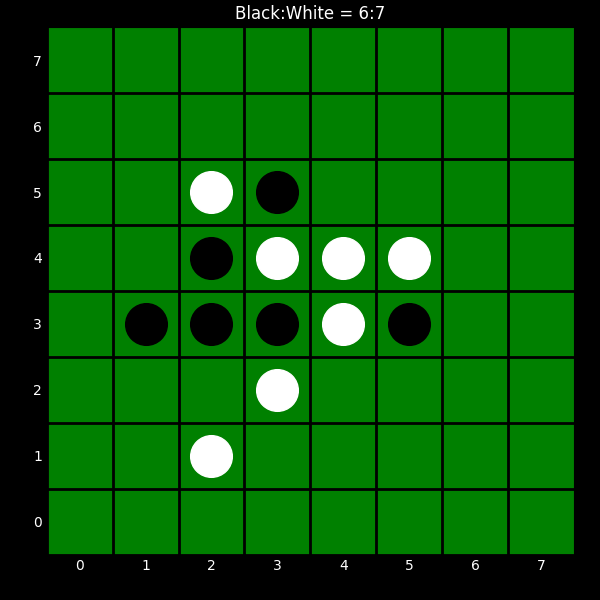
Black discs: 6
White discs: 7